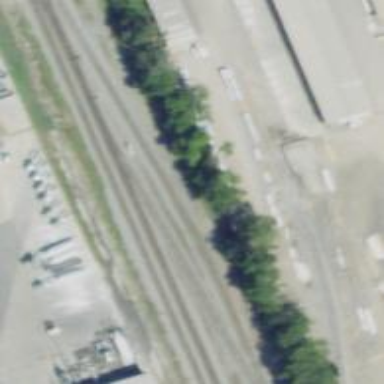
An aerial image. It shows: Railway siding for service.